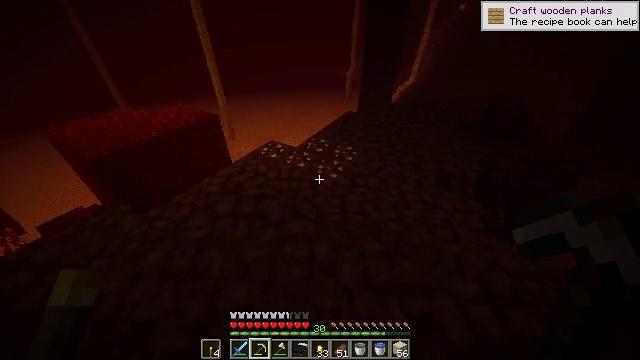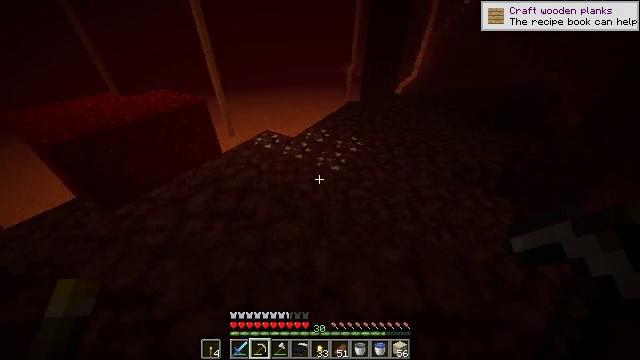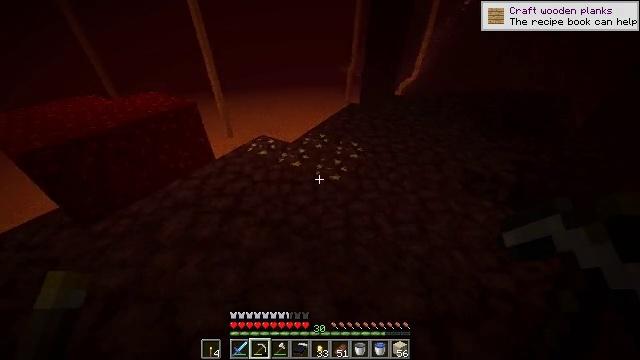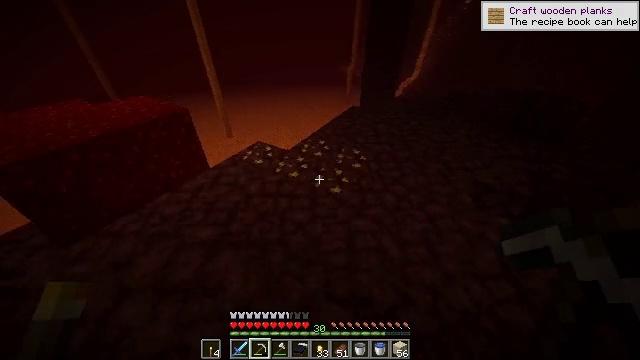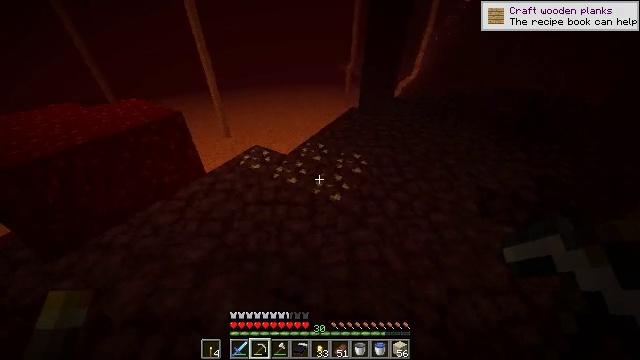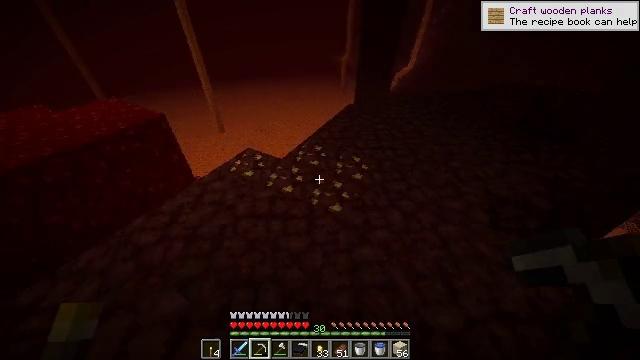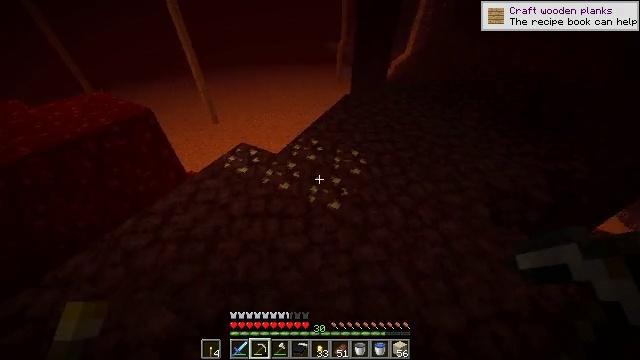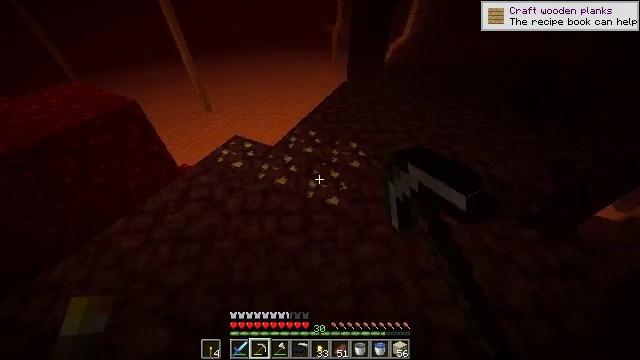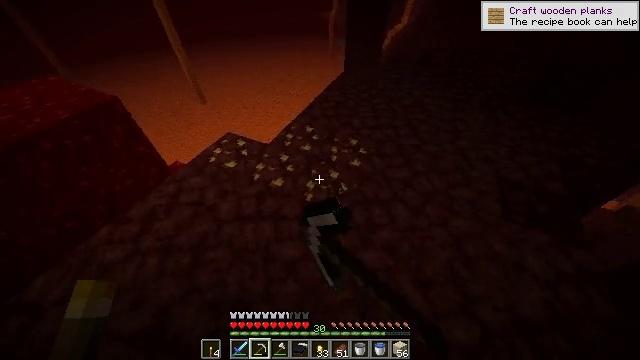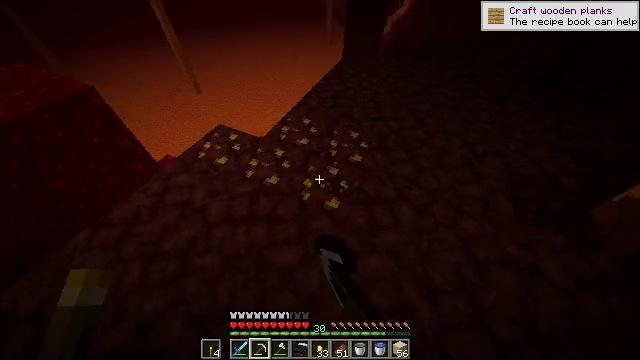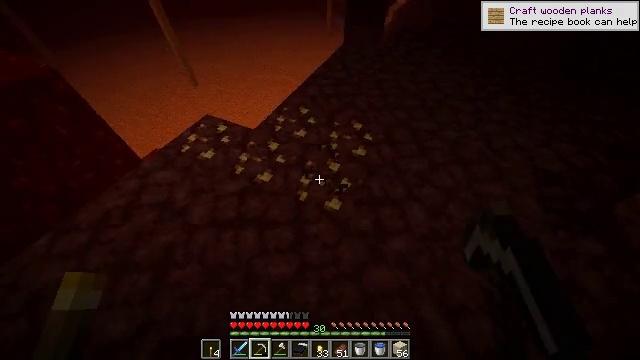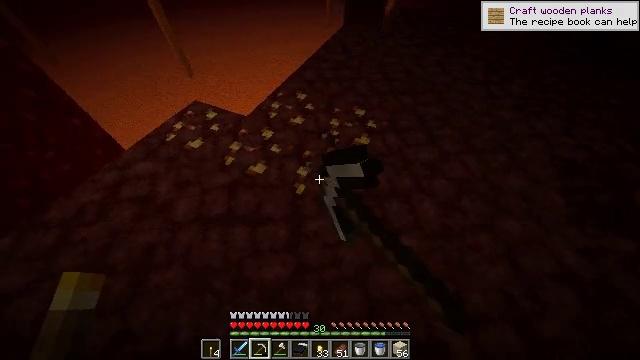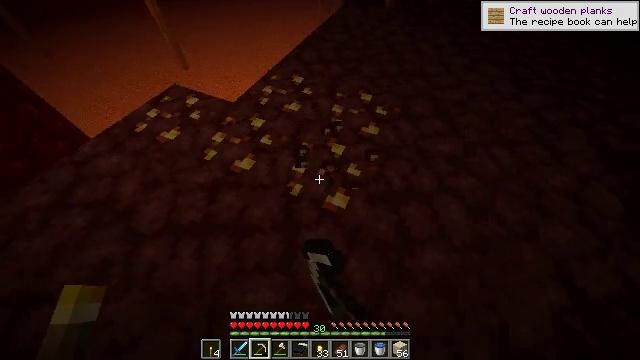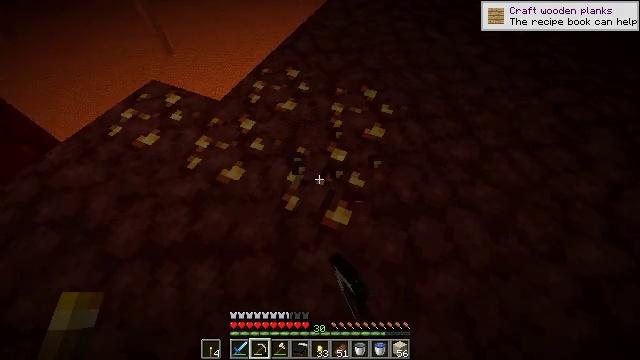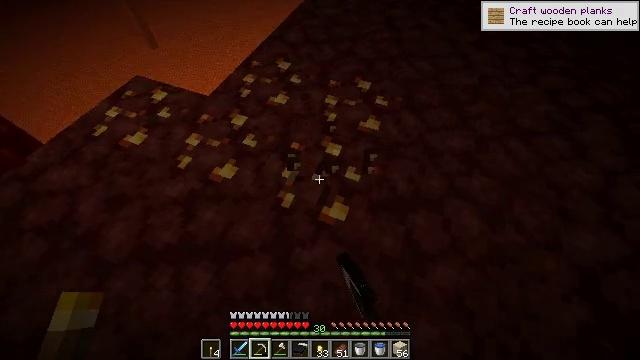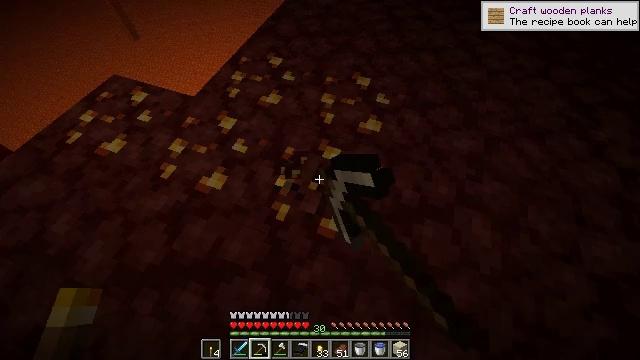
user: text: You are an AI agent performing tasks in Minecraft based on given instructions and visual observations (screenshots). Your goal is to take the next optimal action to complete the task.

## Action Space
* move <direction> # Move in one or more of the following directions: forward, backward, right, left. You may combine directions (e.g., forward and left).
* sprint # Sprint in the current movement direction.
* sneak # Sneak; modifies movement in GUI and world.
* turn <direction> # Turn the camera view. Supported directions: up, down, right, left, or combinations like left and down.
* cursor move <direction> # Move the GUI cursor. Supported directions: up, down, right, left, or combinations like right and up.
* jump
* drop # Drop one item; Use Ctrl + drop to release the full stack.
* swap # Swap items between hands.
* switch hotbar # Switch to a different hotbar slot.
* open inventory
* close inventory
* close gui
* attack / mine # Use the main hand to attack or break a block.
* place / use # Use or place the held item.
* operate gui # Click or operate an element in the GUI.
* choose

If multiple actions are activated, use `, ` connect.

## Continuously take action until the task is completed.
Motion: motion action
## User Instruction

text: Break the nether gold ore to obtain gold nuggets.
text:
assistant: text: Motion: move forward
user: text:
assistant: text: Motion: move forward
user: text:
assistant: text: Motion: move forward
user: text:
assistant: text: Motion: move forward
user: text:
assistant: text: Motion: move forward, turn right and down
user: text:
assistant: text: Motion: move forward, turn right and down, attack / mine
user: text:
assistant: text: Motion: move forward, turn right and down, attack / mine
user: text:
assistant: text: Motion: move forward, turn down, attack / mine
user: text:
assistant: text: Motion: move forward, turn down, attack / mine
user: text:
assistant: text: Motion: move forward, turn down, attack / mine
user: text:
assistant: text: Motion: move forward, turn down, attack / mine
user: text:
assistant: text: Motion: turn down, attack / mine
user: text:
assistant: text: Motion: turn down, attack / mine
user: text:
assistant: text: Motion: turn right and down, attack / mine
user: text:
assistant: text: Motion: turn right, attack / mine
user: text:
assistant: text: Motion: attack / mine
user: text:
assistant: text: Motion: attack / mine
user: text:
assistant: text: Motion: attack / mine
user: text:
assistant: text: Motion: attack / mine
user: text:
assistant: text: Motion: attack / mine
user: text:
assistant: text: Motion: attack / mine
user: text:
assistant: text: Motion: attack / mine
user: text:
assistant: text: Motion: attack / mine
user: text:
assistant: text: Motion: attack / mine
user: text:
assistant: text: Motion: turn up, attack / mine
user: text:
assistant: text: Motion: turn up, attack / mine
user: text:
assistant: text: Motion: attack / mine
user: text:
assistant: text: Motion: attack / mine
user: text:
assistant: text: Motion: attack / mine